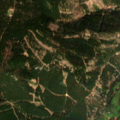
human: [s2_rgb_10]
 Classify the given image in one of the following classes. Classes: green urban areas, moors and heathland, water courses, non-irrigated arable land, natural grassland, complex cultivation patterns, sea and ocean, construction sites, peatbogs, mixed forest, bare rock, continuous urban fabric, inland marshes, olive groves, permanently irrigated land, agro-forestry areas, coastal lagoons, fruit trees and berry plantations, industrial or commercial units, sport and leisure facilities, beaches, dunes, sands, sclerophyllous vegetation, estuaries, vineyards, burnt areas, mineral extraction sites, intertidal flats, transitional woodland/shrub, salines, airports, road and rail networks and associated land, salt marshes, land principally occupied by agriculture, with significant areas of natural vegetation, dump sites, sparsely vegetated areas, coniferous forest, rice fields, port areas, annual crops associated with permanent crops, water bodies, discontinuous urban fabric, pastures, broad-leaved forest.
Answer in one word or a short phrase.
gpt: coniferous forest, mixed forest